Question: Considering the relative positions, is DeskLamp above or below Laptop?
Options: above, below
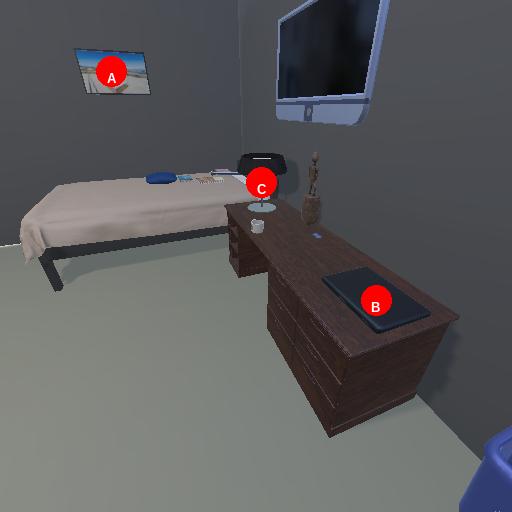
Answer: above